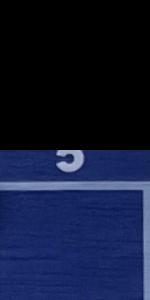
Label: Empty